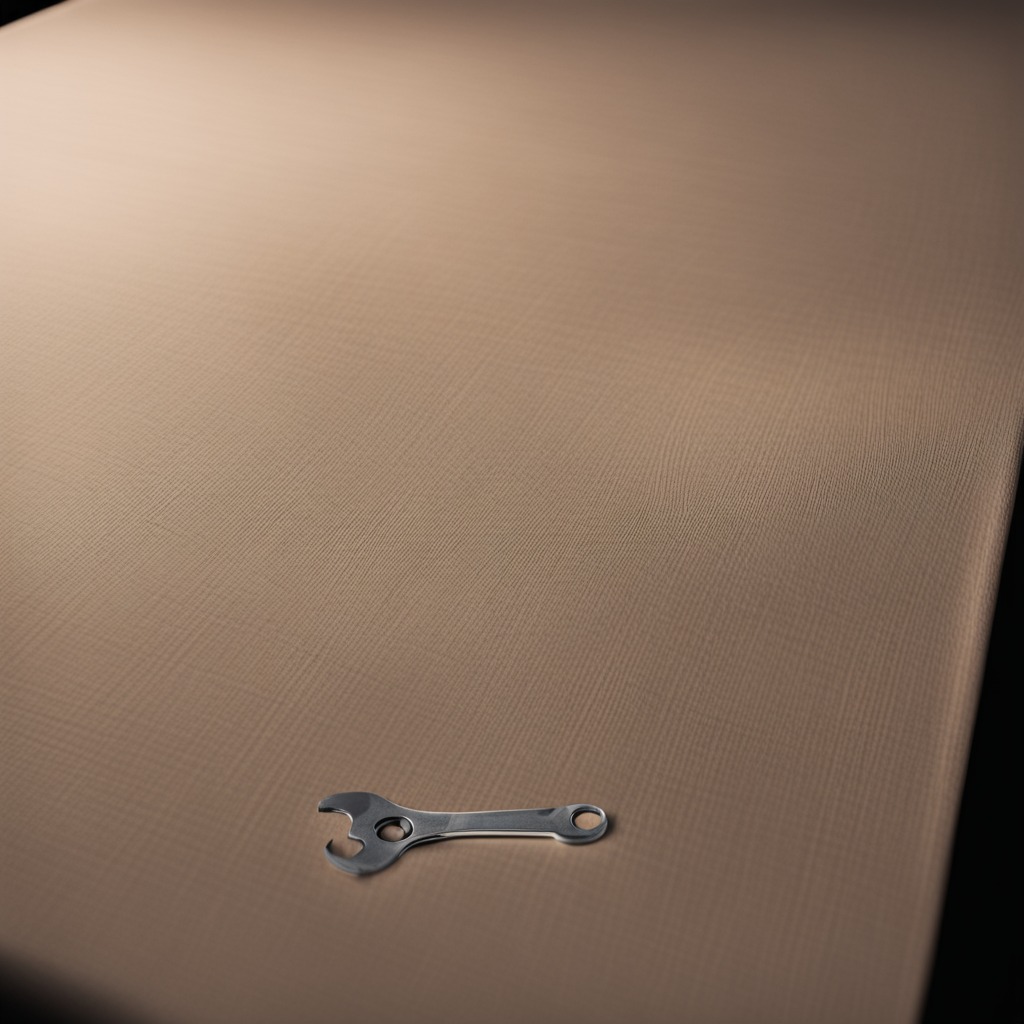
A wrench lies on the wooden table in a workshop.